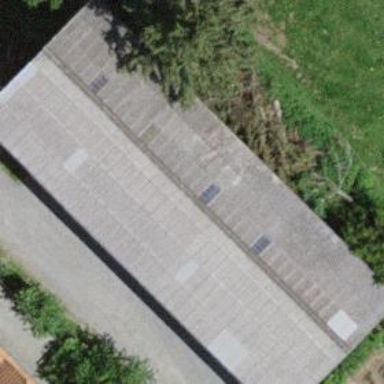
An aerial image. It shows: Barn.